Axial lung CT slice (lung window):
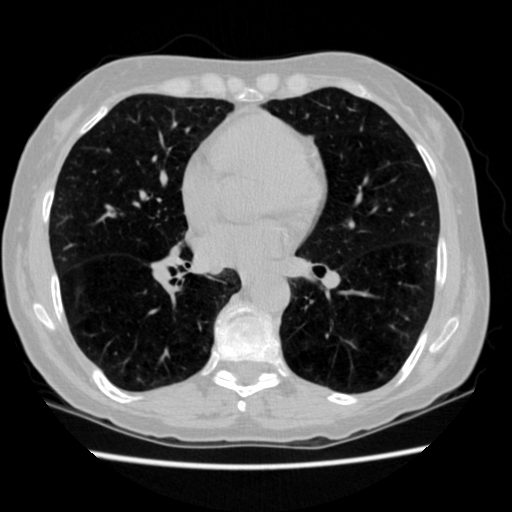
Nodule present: no